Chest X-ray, PA view. Patient: 65 years old, sex F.
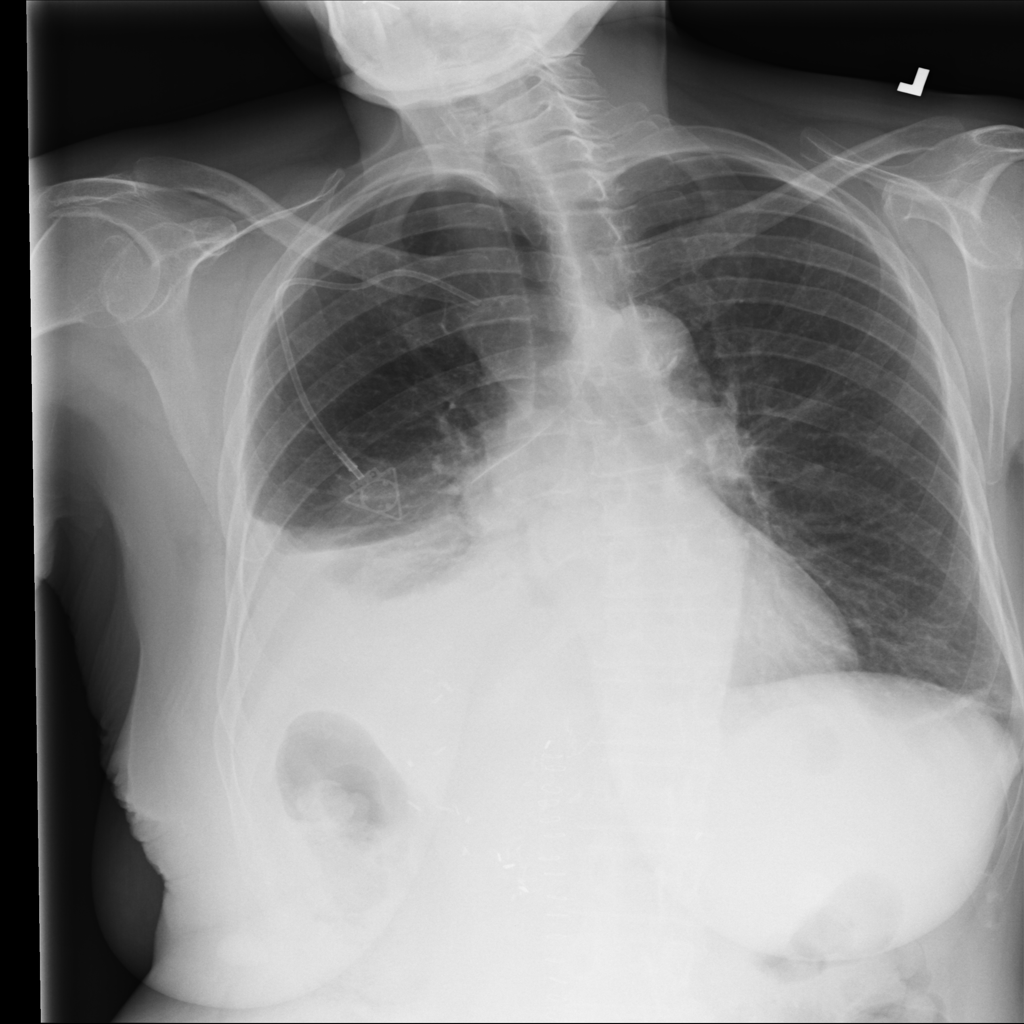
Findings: Atelectasis, Consolidation, Effusion, Infiltration